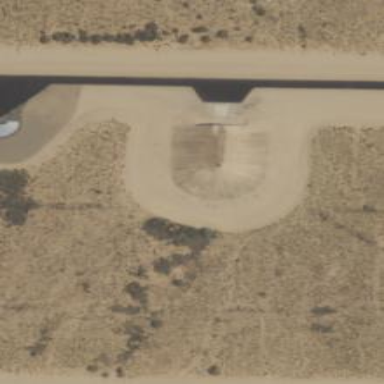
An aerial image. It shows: Military bunker.